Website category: university
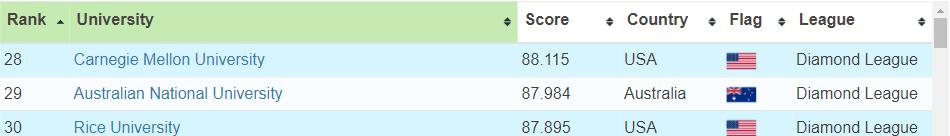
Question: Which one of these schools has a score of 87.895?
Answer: Rice University

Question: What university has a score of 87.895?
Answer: Rice University

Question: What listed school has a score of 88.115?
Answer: Carnegie Mellon University

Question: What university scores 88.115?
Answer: Carnegie Mellon University

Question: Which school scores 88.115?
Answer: Carnegie Mellon University

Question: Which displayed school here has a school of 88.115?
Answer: Carnegie Mellon University

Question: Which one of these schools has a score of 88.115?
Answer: Carnegie Mellon University

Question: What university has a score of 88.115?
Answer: Carnegie Mellon University

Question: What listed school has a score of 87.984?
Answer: Australian National University

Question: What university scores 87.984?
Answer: Australian National University

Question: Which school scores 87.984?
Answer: Australian National University

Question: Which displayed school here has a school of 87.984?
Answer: Australian National University

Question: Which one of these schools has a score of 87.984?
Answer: Australian National University

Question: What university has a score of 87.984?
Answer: Australian National University

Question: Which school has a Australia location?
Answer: Australian National University

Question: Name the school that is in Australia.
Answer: Australian National University

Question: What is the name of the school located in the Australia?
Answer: Australian National University

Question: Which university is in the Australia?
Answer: Australian National University

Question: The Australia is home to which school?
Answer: Australian National University

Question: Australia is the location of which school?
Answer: Australian National University